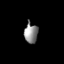
Tissue: lung
Cell type: Endothelial cells
Senescence score: 0.607
Nuclear area (px): 268
Mean DAPI intensity: 139.422